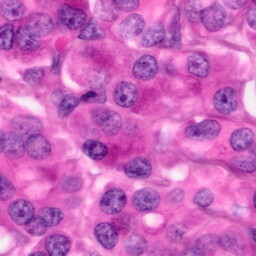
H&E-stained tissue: Pancreatic